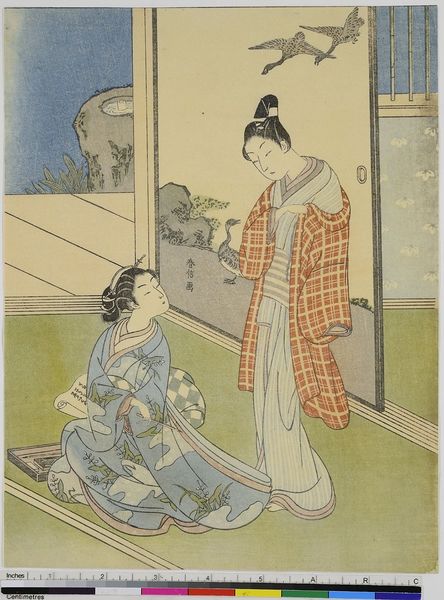
Künstler: Suzuki Harunobu
Standort: Hamburg
Institution: Museum für Kunst und Gewerbe Hamburg
Schlagwörter: berg, blau, himmel, vogel, frauen, grün, fenster, frau, hintergrund, kariert, raum, tür, zimmer, haus, rasen, malerei, stein, vögel, gitter, holzschnitt, japan, schrift, ente, zwei, enten, paravent, druck, druckgraphik, druckgrafik, stich, asiatisch, gänse, tracht, chinesisch, china, brief, briefumschlag, zeit, farbholzschnitt, korrespondenz, massstab, wandschirm, kimono, asia, volkstracht, edo, reproduktionen, schiebetür, druckerzeugnisse, pflanzenornamente, tierornamente, briefverkehr